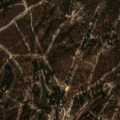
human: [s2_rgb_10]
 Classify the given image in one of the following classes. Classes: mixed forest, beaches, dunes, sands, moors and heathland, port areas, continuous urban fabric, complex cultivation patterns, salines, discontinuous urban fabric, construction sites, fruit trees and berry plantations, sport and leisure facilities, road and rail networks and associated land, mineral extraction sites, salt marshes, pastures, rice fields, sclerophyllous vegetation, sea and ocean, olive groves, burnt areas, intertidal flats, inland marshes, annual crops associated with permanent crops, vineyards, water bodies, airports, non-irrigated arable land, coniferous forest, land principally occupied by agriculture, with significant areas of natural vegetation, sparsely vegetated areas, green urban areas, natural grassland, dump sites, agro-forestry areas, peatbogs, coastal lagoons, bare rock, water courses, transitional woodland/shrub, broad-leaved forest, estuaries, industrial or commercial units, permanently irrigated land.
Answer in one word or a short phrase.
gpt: agro-forestry areas, broad-leaved forest, mixed forest